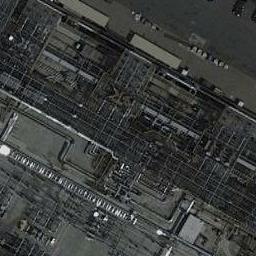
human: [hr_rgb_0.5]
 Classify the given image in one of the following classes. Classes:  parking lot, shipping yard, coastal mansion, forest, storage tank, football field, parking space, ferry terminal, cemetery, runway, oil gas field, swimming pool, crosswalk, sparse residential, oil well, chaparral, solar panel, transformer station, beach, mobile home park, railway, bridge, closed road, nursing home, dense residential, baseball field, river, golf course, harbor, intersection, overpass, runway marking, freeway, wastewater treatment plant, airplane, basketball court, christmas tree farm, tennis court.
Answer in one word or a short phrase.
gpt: transformer station